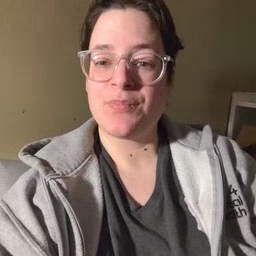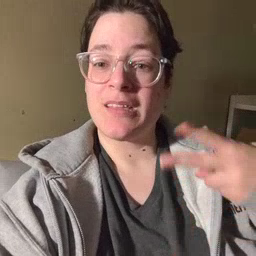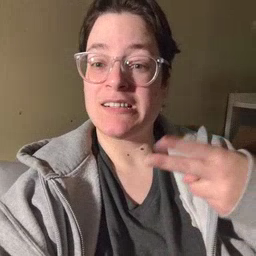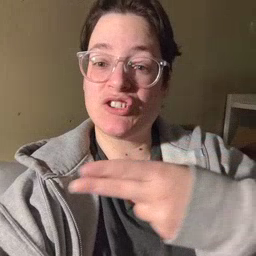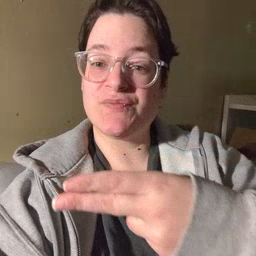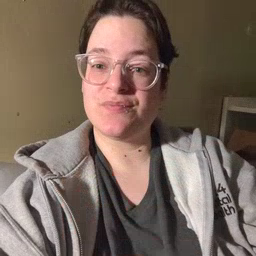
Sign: scissors